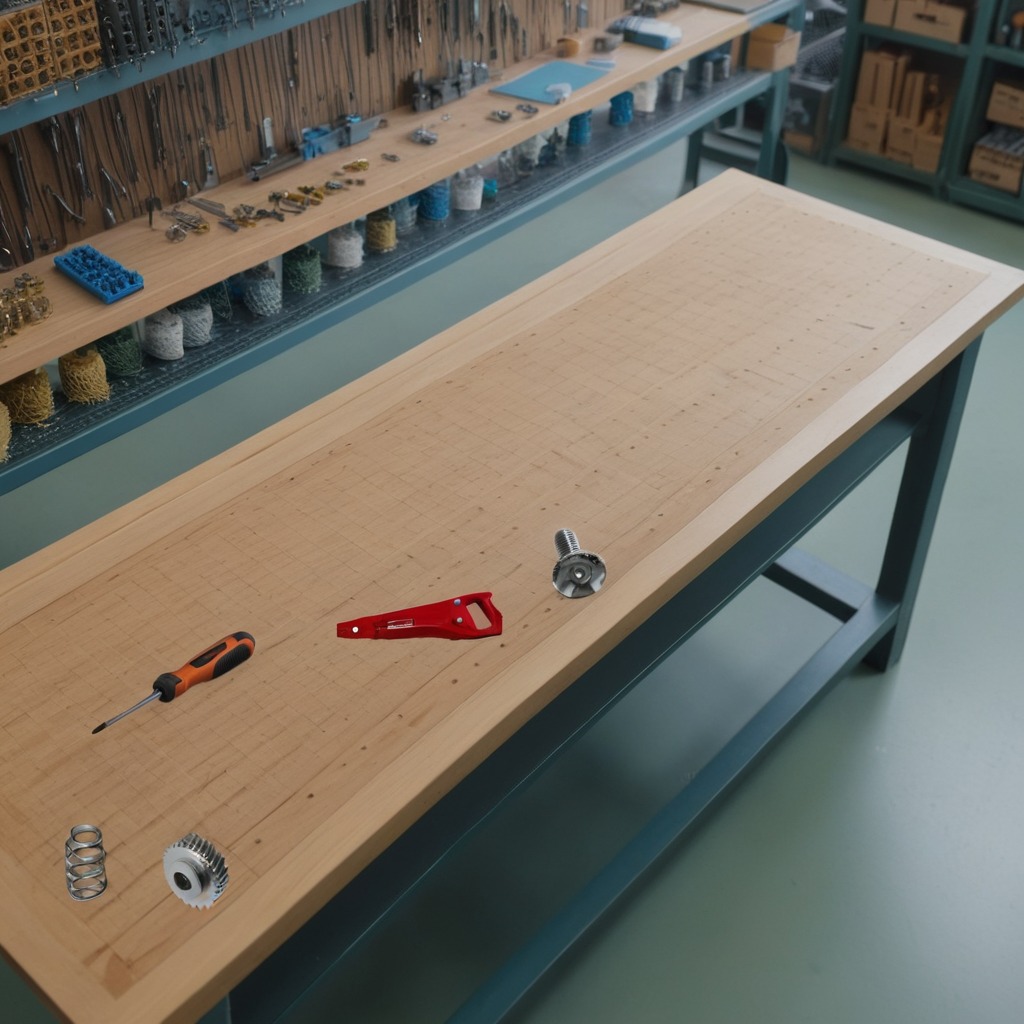
A steel gear with teeth, a metal machine screw, a coiled metal spring, a handheld metal saw, and a screwdriver are lying on the workbench.